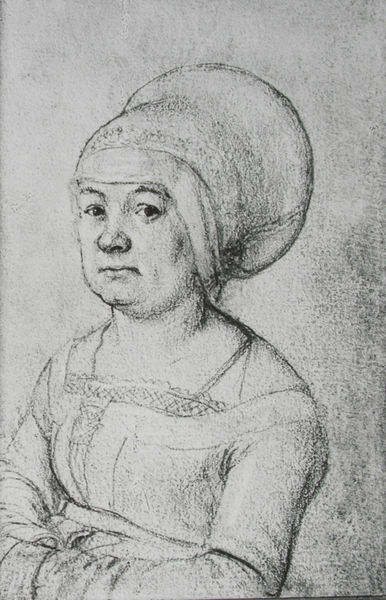
Titel: Bildnis der Frau Fischer, Vorzeichnung
Künstler: Hans d.Ä. Holbein
Standort: Berlin
Institution: Staatliche Museen zu Berlin, Kupferstichkabinett
Schlagwörter: frankreich, frau, kleid, mund, nase, schwarz, skizze, zeichnung, blick, gürtel, haube, hemd, augen, spitze, ärmel, holland, portrait, porträt, halbfigur, spitzen, borte, england, renaissance, kopfbedeckung, papier, mieder, studie, klein, skepsis, kohle, bleistift, skeptisch, dürer, träger, unterkleid, dürrer, disegno, belgien